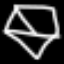
Label: diamond